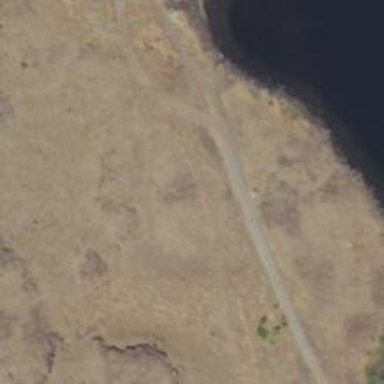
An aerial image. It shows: Abandoned railway.